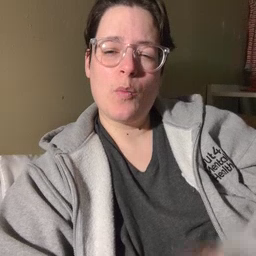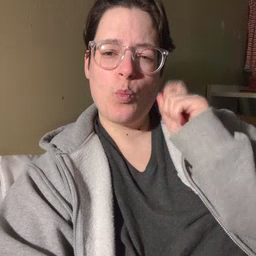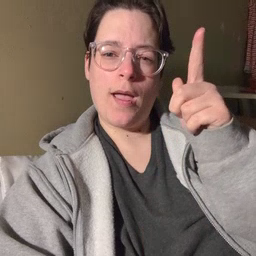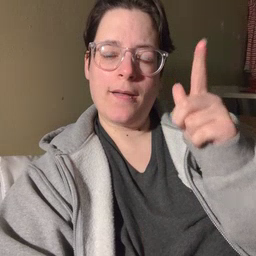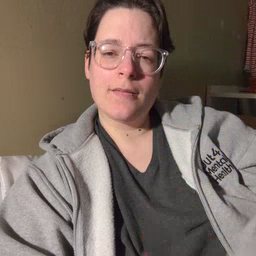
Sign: wake